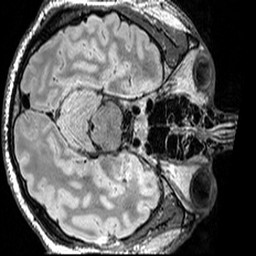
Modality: FLAIR
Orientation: axial
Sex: male